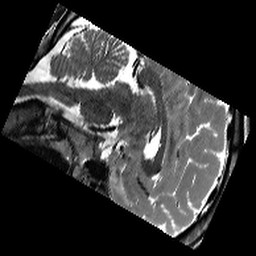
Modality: T2w
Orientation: sagittal